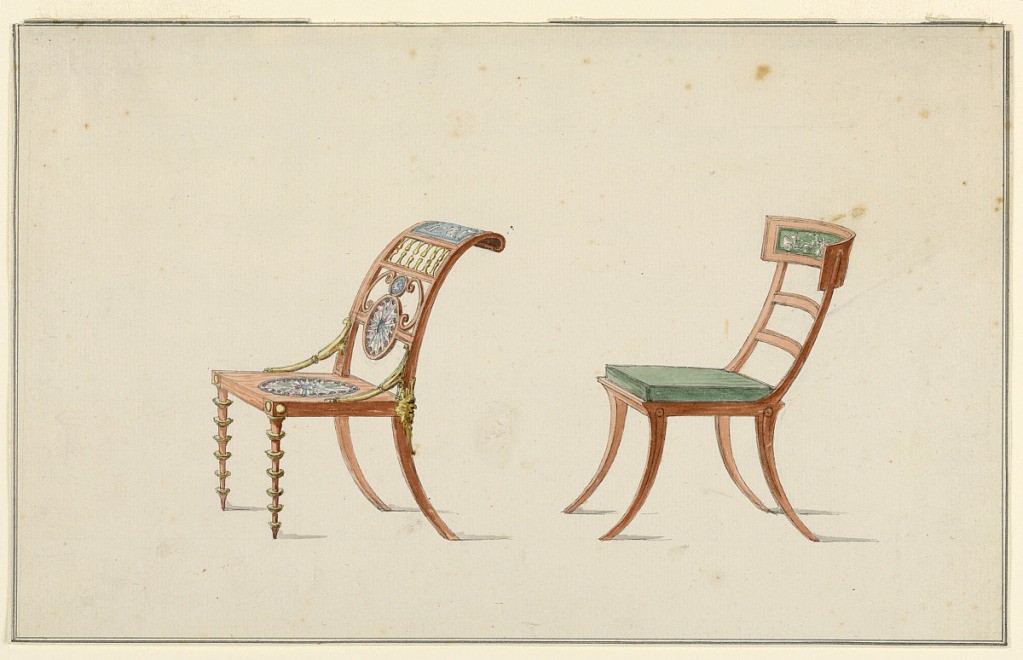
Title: Design for Two Chairs
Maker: Jean Démosthène Dugourc, French, 1749–1825
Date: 1790
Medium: Brush and watercolor, pen and black ink, graphite on white laid paper, ruled border in pen and black ink.
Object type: Drawing
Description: Left: Chair with sloped back, pierced horizontal panel, center medallion repeated on seat.  Back legs curved, mask motifs at joint. Front legs decorated with five circular elements.
Right: Chair with splayed legs, convex back, upper rail upholstered in green with scene of classical figures in white. Green upholstered seat.